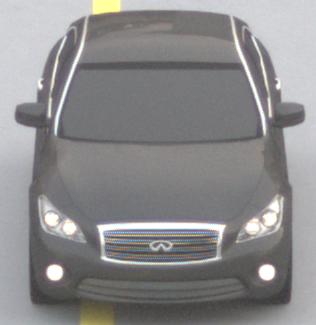
Make: Infiniti
Model: M 37
Detailed model: M (Y51)
Model produced from: 2010/10
Model produced until: 2013/11
Doors: 4
Color: gray
Road condition: dry road
Daytime: sunrise or sunset
Contrast: low contrast